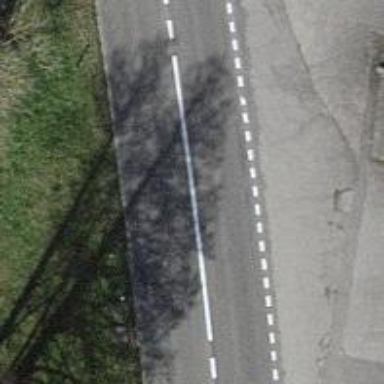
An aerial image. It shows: Secondary road with asphalt surface.